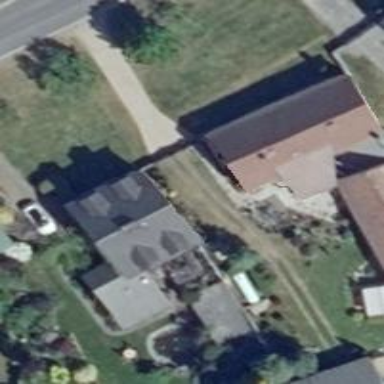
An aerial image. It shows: Gabled house with dark grey roof that is oriented across the building.